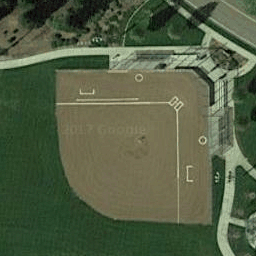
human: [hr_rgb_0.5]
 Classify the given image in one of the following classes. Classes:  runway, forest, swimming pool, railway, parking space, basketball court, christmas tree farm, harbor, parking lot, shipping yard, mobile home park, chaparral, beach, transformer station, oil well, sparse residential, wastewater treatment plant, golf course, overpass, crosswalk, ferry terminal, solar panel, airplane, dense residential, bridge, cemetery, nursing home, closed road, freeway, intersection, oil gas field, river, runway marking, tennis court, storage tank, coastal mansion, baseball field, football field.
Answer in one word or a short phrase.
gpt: baseball field